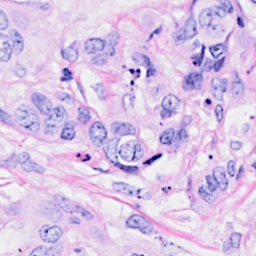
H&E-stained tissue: Breast